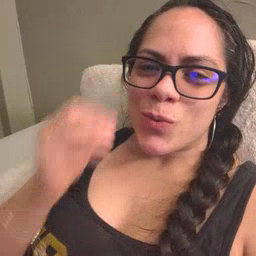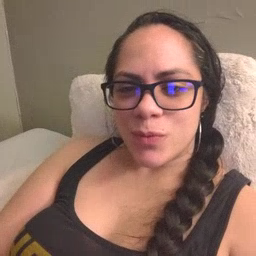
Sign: home